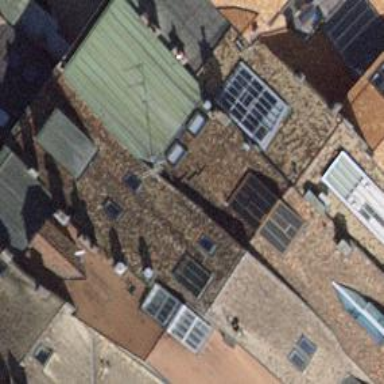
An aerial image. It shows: Gabled roof made of roof tiles across building with apartments.